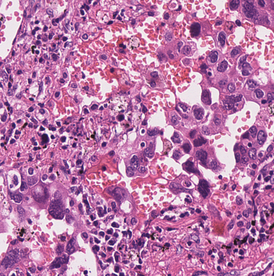
Tumor epithelial tissue: yes
Tumor-associated stroma tissue: yes
Normal tissue: no